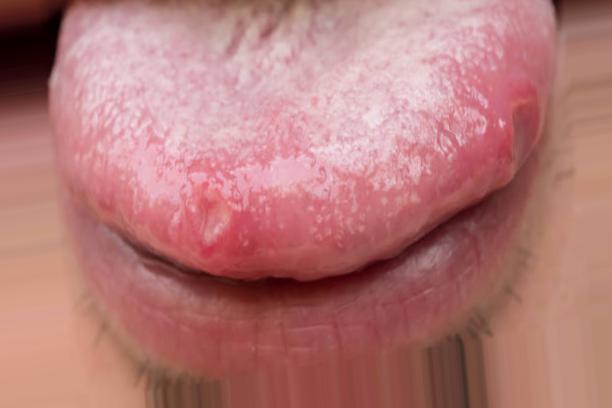
Condition: Mouth Ulcer